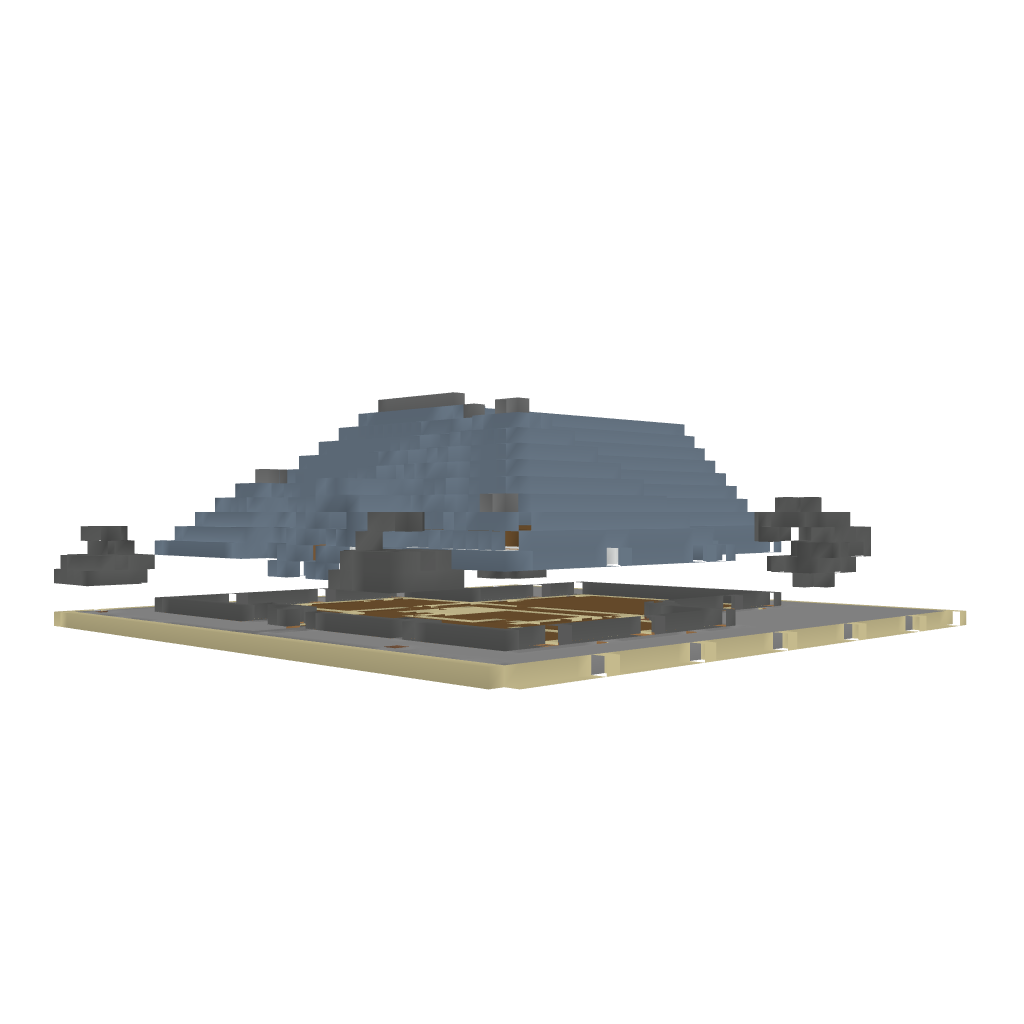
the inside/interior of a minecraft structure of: Valter House